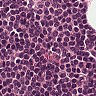
Metastatic tissue present: no